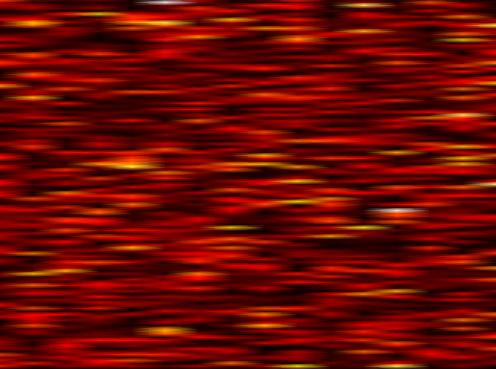
Label: OFDM